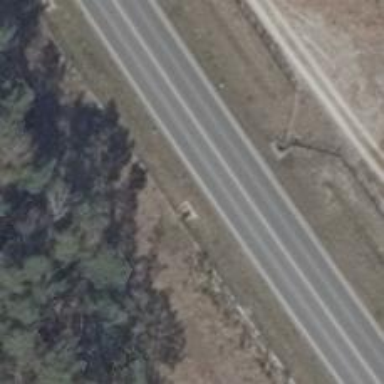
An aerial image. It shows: Wildlife crossing tunnel.